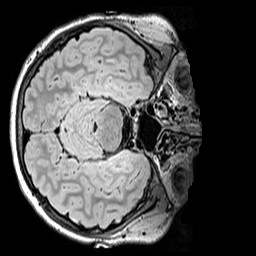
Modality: FLAIR
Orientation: axial
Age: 10
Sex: female
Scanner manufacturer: siemens
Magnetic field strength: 3 T
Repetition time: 5 s
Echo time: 0.388 s